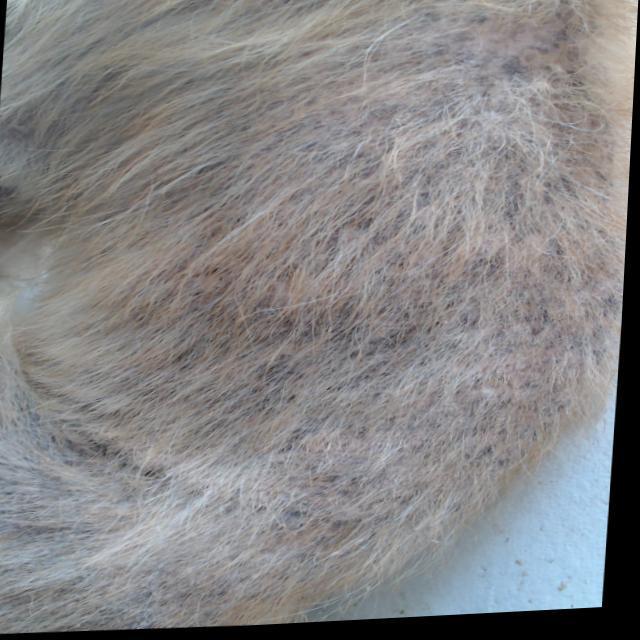
Canine demodicosis (Demodex mange) — caused by Demodex canis mites. Presents with alopecia, follicular papules, pustules, and comedones. Often localized on face and forelimbs.